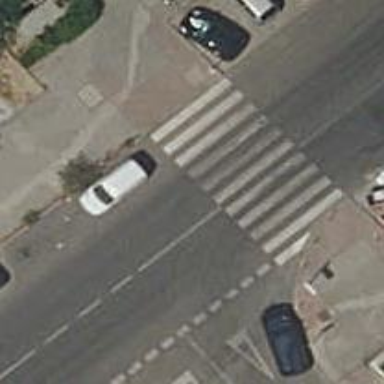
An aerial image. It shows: Uncontrolled road crossing.